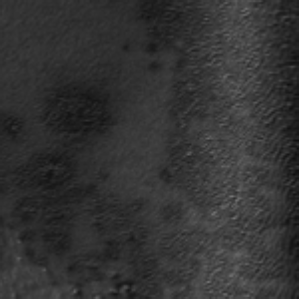
Label: frost